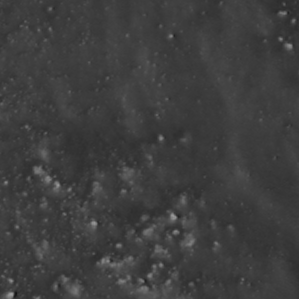
Label: non_frost